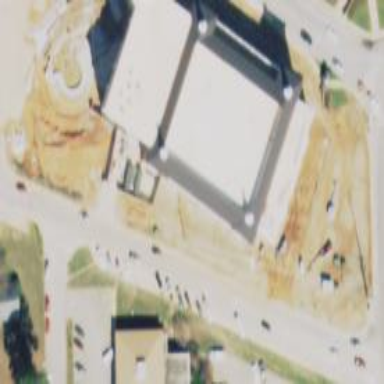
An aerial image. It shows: Building used as fitness center.